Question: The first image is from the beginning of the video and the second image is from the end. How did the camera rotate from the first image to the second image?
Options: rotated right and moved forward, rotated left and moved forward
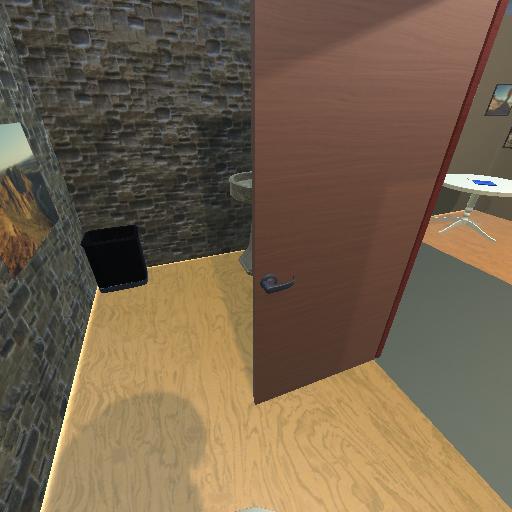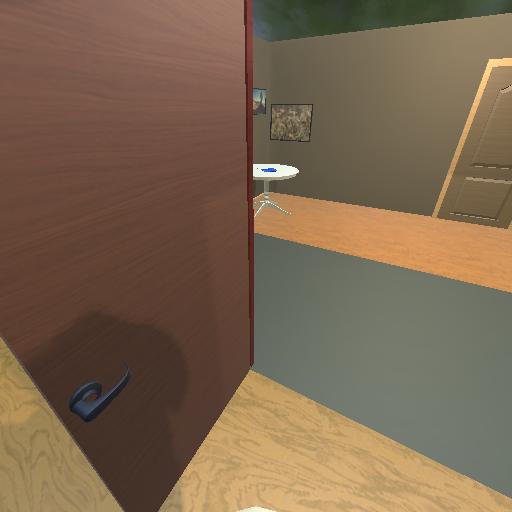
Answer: rotated right and moved forward